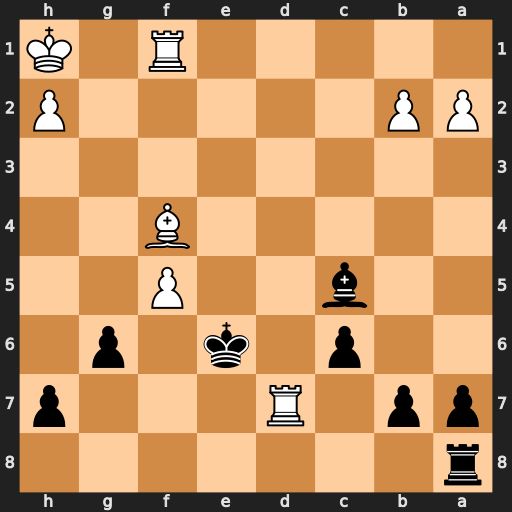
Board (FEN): r7/pp1R3p/2p1k1p1/2b2P2/5B2/8/PP5P/5R1K
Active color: b
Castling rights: -
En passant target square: -
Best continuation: Kxd7